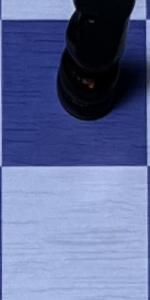
Label: Empty